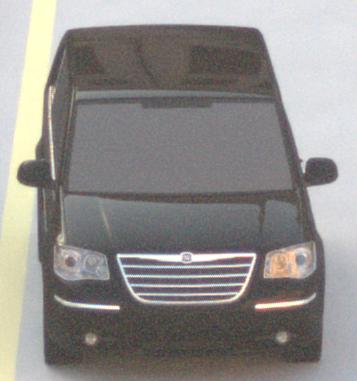
Make: Chrysler
Model: Grand Voyager 3.8
Detailed model: Grand Voyager
Model produced from: 2008/03
Model produced until: 2010/12
Doors: 5
Color: black
Road condition: dry road
Daytime: sunrise or sunset
Contrast: low contrast